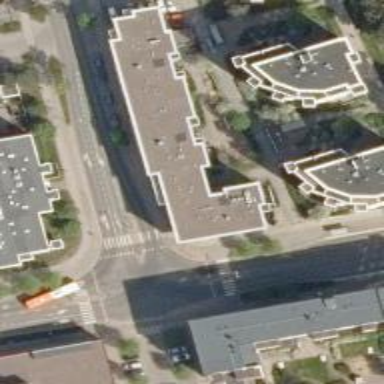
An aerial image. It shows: Uncontrolled road crossing with pedestrian island.